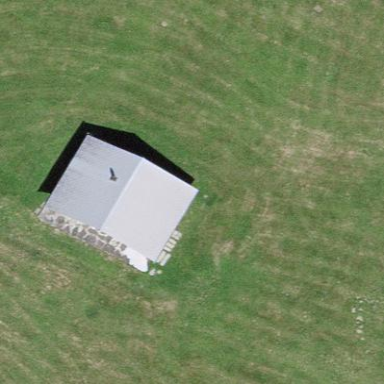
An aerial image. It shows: Cabin is depicted in the image.